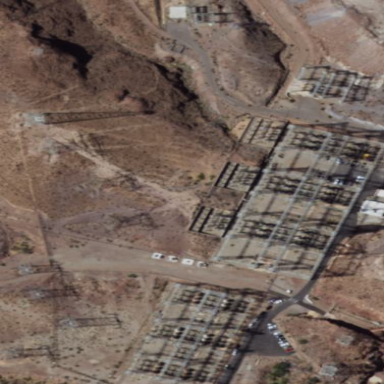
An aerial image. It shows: Power substation.